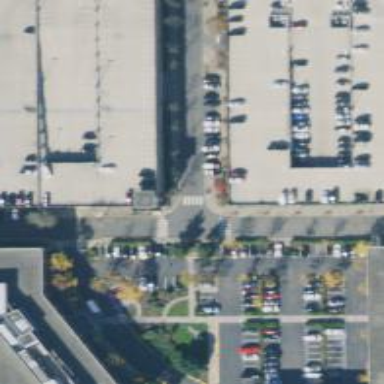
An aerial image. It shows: Asphalt footway with uncontrolled zebra crossing.